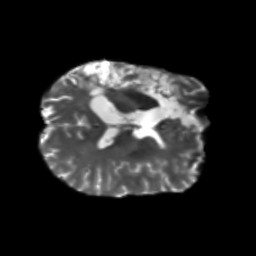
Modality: T2w
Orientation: axial
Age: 37
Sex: female
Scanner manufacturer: siemens
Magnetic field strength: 3 T
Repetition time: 5.47 s
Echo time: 0.0854 s